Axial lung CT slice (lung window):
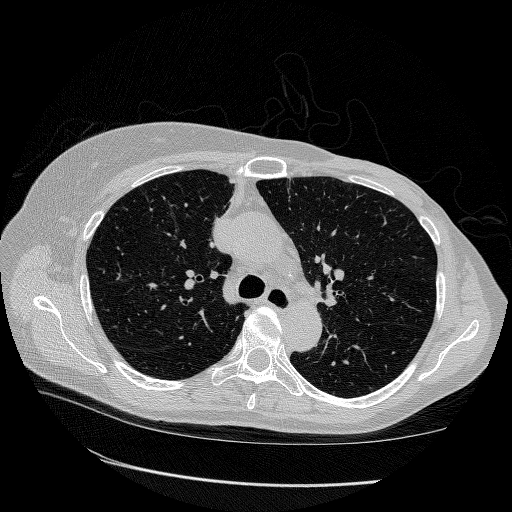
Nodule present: no